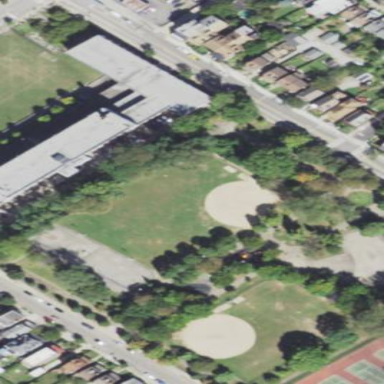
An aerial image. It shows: Baseball pitch for leisure and sports activities.